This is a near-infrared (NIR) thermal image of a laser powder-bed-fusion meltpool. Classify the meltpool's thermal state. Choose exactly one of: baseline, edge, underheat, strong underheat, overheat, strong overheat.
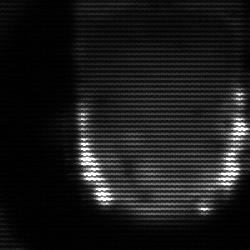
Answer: baseline